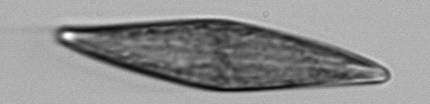
Label: Pleurosigma